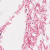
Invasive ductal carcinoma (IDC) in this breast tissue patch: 0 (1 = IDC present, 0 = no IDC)